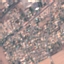
Label: Residential